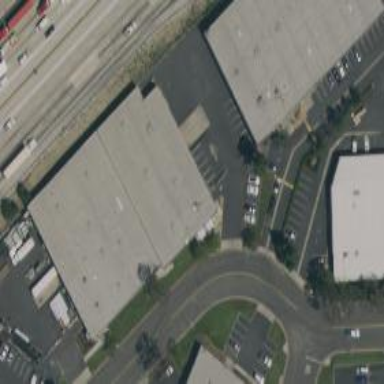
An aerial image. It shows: Warehouse.